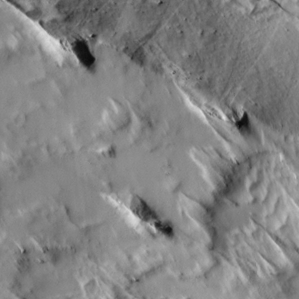
Label: non_frost